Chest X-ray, AP view. Patient: 29 years old, sex F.
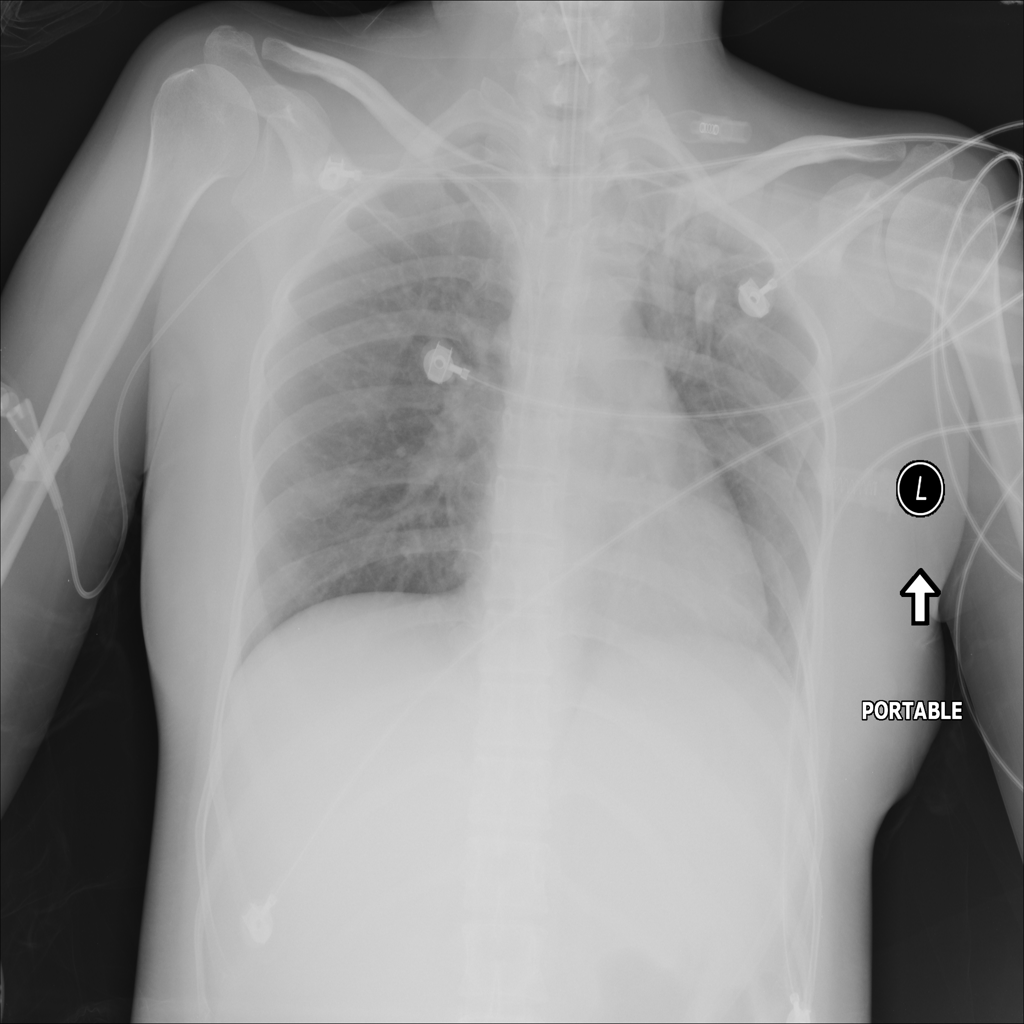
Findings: No Finding